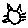
Label: cat